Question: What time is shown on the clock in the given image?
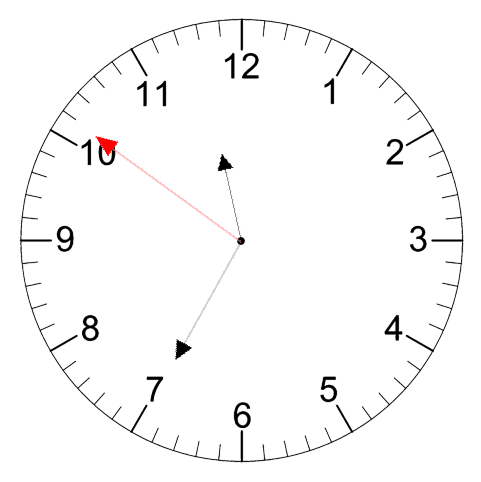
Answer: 11:34:51